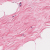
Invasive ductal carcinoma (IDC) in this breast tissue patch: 0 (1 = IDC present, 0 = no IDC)